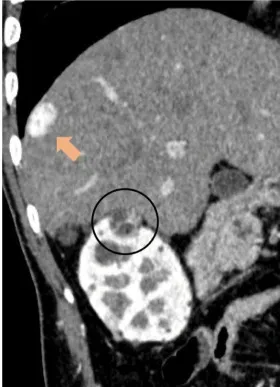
Dynamic computed tomography (CT) images. Corticomedullary phase.
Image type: radiology (ct)